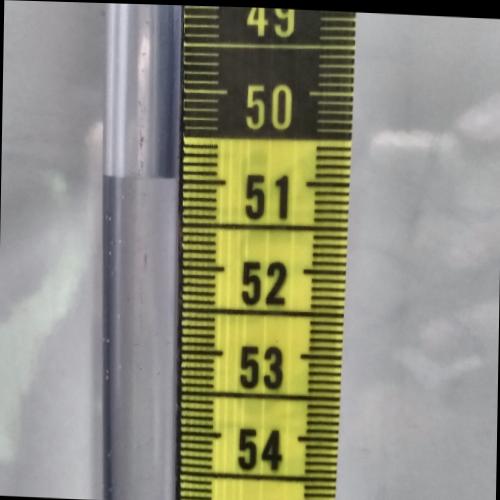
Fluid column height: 51.0 cm